Question: I am creating an arc diagram where I'd like to, hopefully, find a way to prevent the overlap of arcs. There's an example of the <URL>.

The darker lines in this case are overlapping lines where multiple nodes share the same edge. I'd like to prevent that, perhaps by doing two passes: the first would alternate the arc to go above the nodes rather than below, giving a sort of helix appearance; the second would draw a slightly larger arc if an arc already exists above/below to help differentiate the links.
'''
var width = 1000,
height = 500,
margin = 20,
pad = margin / 2,
radius = 6,
yfixed = pad + radius;
var color = d3.scale.category10();
// Main
//-----------------------------------------------------
function arcDiagram(graph) {
var radius = d3.scale.sqrt()
.domain([0, 20])
.range([0, 15]);
var svg = d3.select("#chart").append("svg")
.attr("id", "arc")
.attr("width", width)
.attr("height", height);
// create plot within svg
var plot = svg.append("g")
.attr("id", "plot")
.attr("transform", "translate(" + pad + ", " + pad + ")");
// fix graph links to map to objects
graph.links.forEach(function(d,i) {
d.source = isNaN(d.source) ? d.source : graph.nodes[d.source];
d.target = isNaN(d.target) ? d.target : graph.nodes[d.target];
});
linearLayout(graph.nodes);
drawLinks(graph.links);
drawNodes(graph.nodes);
}
// layout nodes linearly
function linearLayout(nodes) {
nodes.sort(function(a,b) {
return a.uniq - b.uniq;
})
var xscale = d3.scale.linear()
.domain([0, nodes.length - 1])
.range([radius, width - margin - radius]);
nodes.forEach(function(d, i) {
d.x = xscale(i);
d.y = yfixed;
});
}
function drawNodes(nodes) {
var gnodes = d3.select("#plot").selectAll("g.node")
.data(nodes)
.enter().append('g');
var nodes = gnodes.append("circle")
.attr("class", "node")
.attr("id", function(d, i) { return d.name; })
.attr("cx", function(d, i) { return d.x; })
.attr("cy", function(d, i) { return d.y; })
.attr("r", 5)
.style("stroke", function(d, i) { return color(d.gender); });
nodes.append("text")
.attr("dx", function(d) { return 20; })
.attr("cy", ".35em")
.text(function(d) { return d.name; })
}
function drawLinks(links) {
var radians = d3.scale.linear()
.range([Math.PI / 2, 3 * Math.PI / 2]);
var arc = d3.svg.line.radial()
.interpolate("basis")
.tension(0)
.angle(function(d) { return radians(d); });
d3.select("#plot").selectAll(".link")
.data(links)
.enter().append("path")
.attr("class", "link")
.attr("transform", function(d,i) {
var xshift = d.source.x + (d.target.x - d.source.x) / 2;
var yshift = yfixed;
return "translate(" + xshift + ", " + yshift + ")";
})
.attr("d", function(d,i) {
var xdist = Math.abs(d.source.x - d.target.x);
arc.radius(xdist / 2);
var points = d3.range(0, Math.ceil(xdist / 3));
radians.domain([0, points.length - 1]);
return arc(points);
});
}
'''
Any pointers on how I might start approaching the problem?
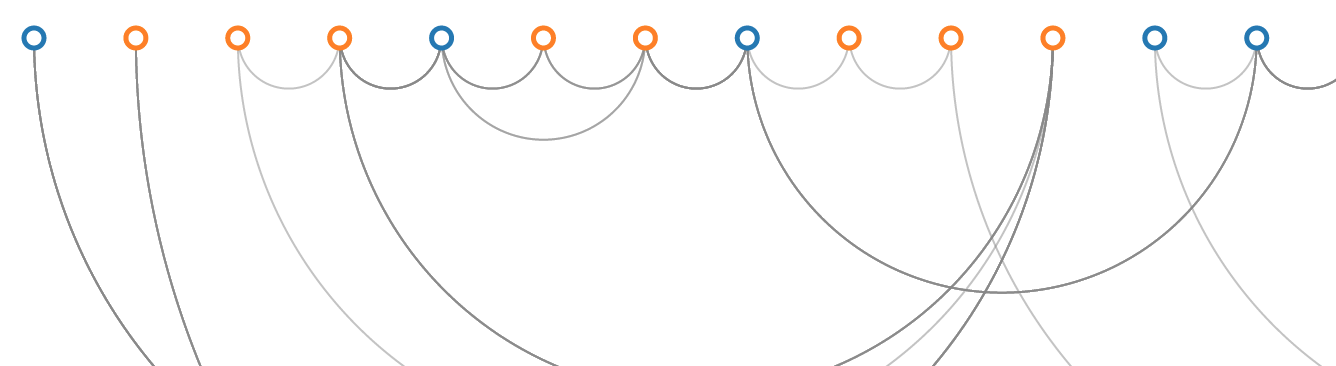
Answer: Here is a <URL> for reference. It shows your original paths in gray, and the proposed paths in red.
First store the counts for how many times a given path occurs:
'''
graph.links.forEach(function(d,i) {
var pathCount = 0;
for (var j = 0; j < i; j++) {
var otherPath = graph.links[j];
if (otherPath.source === d.source && otherPath.target === d.target) {
pathCount++;
}
}
d.pathCount = pathCount;
});
'''
Then once you have that data, I would use an ellipse instead of a radial line since it appears the radial line can only draw a curve for a circle:
'''
d3.select("#plot").selectAll(".ellipse-link")
.data(links)
.enter().append("ellipse")
.attr("fill", "transparent")
.attr("stroke", "gray")
.attr("stroke-width", 1)
.attr("cx", function(d) {
return (d.target.x - d.source.x) / 2 + radius;
})
.attr("cy", pad)
.attr("rx", function(d) {
return Math.abs(d.target.x - d.source.x) / 2;
})
.attr("ry", function(d) {
return 150 + d.pathCount * 20;
})
.attr("transform", function(d,i) {
var xshift = d.source.x - radius;
var yshift = yfixed;
return "translate(" + xshift + ", " + yshift + ")";
});
'''
Note that changing the value for 'ry' above will change the heights of different curves.
Finally you'll have to use a clippath to restrict the area of each ellipse that's actually shown, so that they only display below the nodes. (This is not done in the bl.ock)